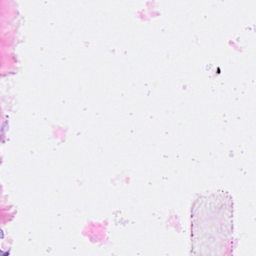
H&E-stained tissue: Breast